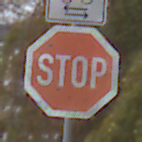
Verkehrszeichen: Stop
Zusatzzeichen oben: RichtungsangabeDurchPfeile9
Umgebung: Outdoor, Nature
Tageszeit: MorningAfternoon
Wetter: Overcast
Licht: Natural
Jahreszeit: Autumn
Kontrast: LowContrast